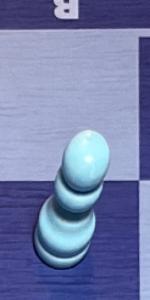
Label: Pawn_White